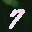
Label: 7